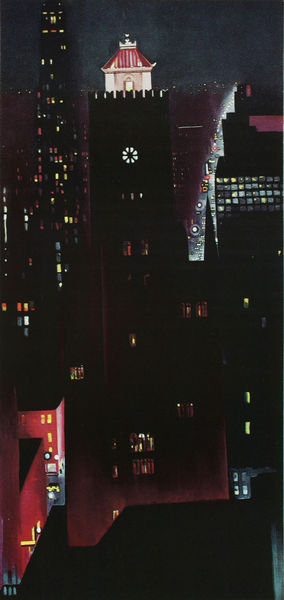
Titel: New York Night
Künstler: Georgia O'Keeffe
Standort: Nebraksa
Institution: Nebraska Art Collection
Schlagwörter: dunkel, schatten, gelb, stadt, abend, fenster, licht, lichter, nacht, schwarz, strasse, weiss, gebäude, haus, rot, häuser, turm, farben, modern, platz, uhr, foto, grossstadt, strassen, turmuhr, hochhaus, hochhäuser, wolkenkratzer, new york, bei nacht, sky scraper